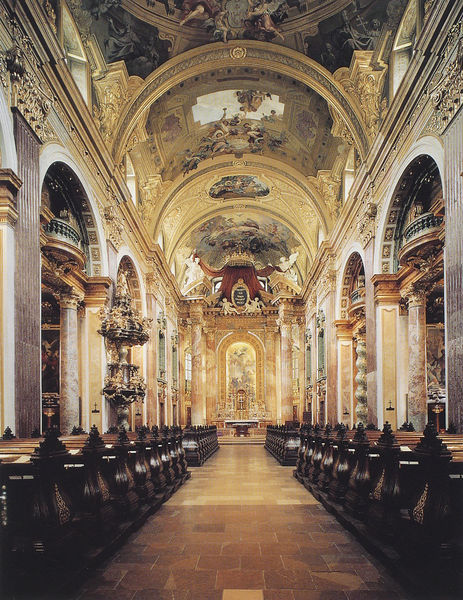
Titel: Universitätskirche (Jesuitenkirche)
Künstler: Andrea Pozzo
Standort: Wien, Universitätskirche (Jesuitenkirche) (EU - AUT)
Schlagwörter: himmel, frankreich, marmor, säule, säulen, malerei, architektur, barock, kirche, gold, decke, engel, engelchen, putto, bogen, italien, bank, pilaster, stuck, gewölbe, gedreht, altar, bänke, hauptschiff, kirchenbank, kirchenbänke, mittelschiff, kanzel, altarraum, kirchenraum, chor, deckengemälde, heilig, putten, maria, putti, fresco, vergoldung, kirhce, deckenmalerei, italie, decken, scheinarchitektur, rococo, renaissacne, baroque